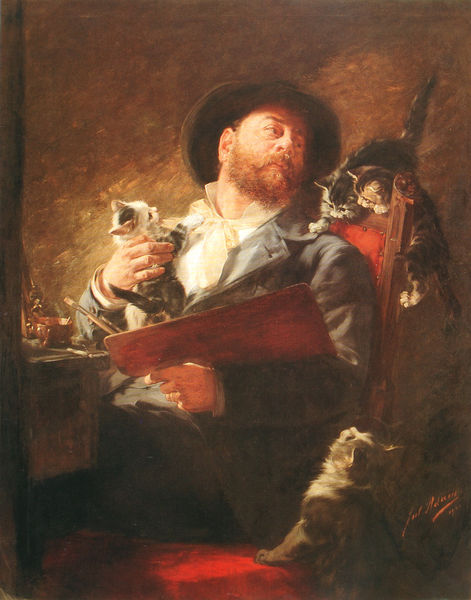
Titel: Entre nous
Künstler: Julius II. Adam
Standort: München
Institution: Neue Pinakothek
Schlagwörter: blau, dunkel, feder, gemälde, hand, mann, schatten, weiß, ocker, sitzen, braun, finger, grau, hell, hintergrund, holz, hut, licht, mund, nase, ohr, orange, schwarz, stuhl, tisch, blick, rot, tier, tiere, beige, schleife, anzug, bart, hemd, jacke, jung, schnurrbart, wand, augen, barock, falten, halten, kragen, rembrandt, samt, vollbart, bildnis, hände, möbel, porträt, rückenlehne, signatur, öl, auge, interieur, sessel, sitzend, drei, augenbrauen, lippe, lippen, ohren, seide, fell, schwanz, lehne, sitz, haltung, falte, polster, spielen, stuhllehne, gestreift, maler, staffelei, lciht, tasse, pfoten, hemdkragen, selbstporträt, hutkrempe, krempe, ring, name, spiel, vier, katze, belichtung, unterschrift, hall, kater, künstler, selbstbildnis, palette, pinsel, nasenlöcher, kätzchen, tierlieb, zuneigung, kerzenschein, selbstportrait, schwänze, lichtquelle, polsterstuhl, katzen, gescheckt, verspielt, lichtschein, klettern, tatzen, beschläge, bund, bord, autoportrait, autoporträt, borstebpinsel, ehering, farbpalette, gecheckt, goldring, holzpalette, hutkrämpe, im licht, kontast, liebkosen, miezekatze, tierliebe, troinker, zuwendung